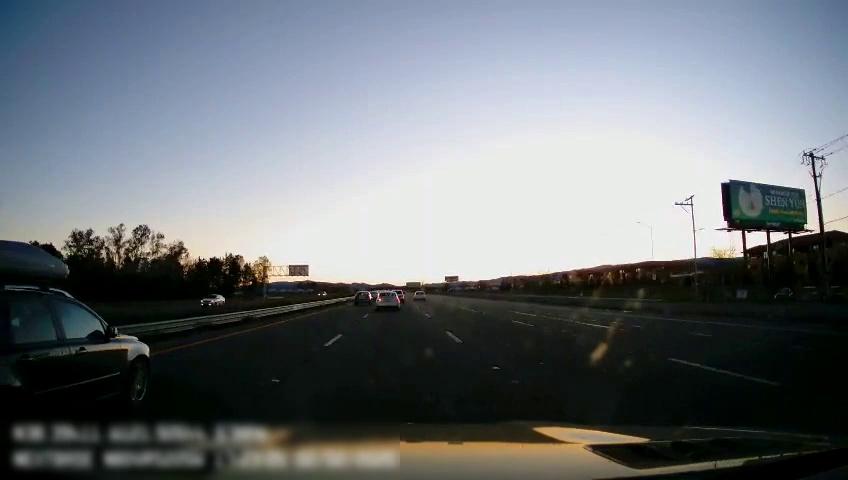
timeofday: Dusk/Dawn/Twilight
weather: Cloudy
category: Drivable Space
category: Vehicles | Car
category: Vehicles | Truck
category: Vehicles | SUV
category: Vehicles | Car
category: Vehicles | SUV
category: Vehicles | Car
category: Vehicles | Car
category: Vehicles | SUV
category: Lanes | Alternate Lane
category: Lanes | Current Lane
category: Lanes | Current Lane
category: Lanes | Alternate Lane
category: Lanes | Alternate Lane